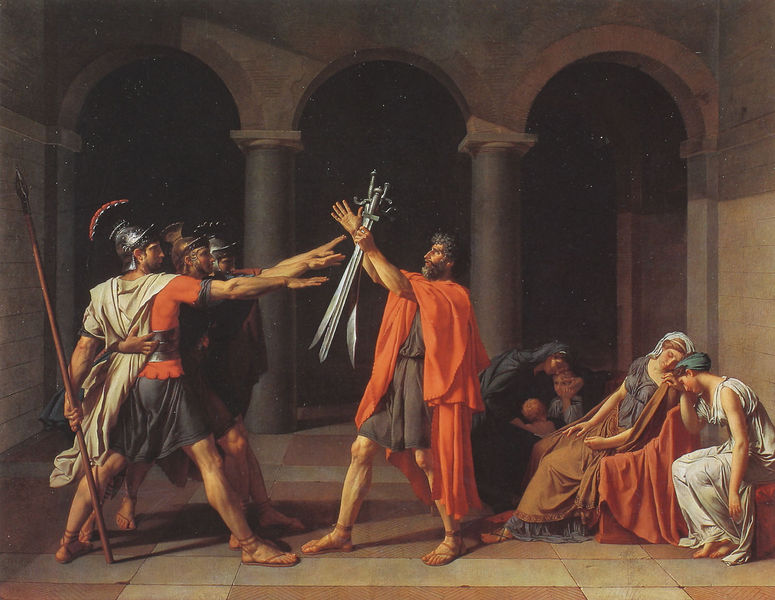
Titel: Schwur der Horatier
Künstler: Jacques-Louis David
Institution: Paris, Musée du Louvre
Schlagwörter: blau, gemälde, mann, weiß, frauen, menschen, braun, frau, männer, orange, raum, säule, säulen, gebäude, rot, arme, steine, trauer, gewand, sitzend, stehend, kind, rundbogen, krieg, lanze, soldaten, sandalen, halle, abschied, schwert, schwerter, waffen, helm, rüstung, helme, helmbusch, römisch, spieße, bewaffnete